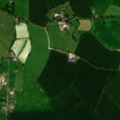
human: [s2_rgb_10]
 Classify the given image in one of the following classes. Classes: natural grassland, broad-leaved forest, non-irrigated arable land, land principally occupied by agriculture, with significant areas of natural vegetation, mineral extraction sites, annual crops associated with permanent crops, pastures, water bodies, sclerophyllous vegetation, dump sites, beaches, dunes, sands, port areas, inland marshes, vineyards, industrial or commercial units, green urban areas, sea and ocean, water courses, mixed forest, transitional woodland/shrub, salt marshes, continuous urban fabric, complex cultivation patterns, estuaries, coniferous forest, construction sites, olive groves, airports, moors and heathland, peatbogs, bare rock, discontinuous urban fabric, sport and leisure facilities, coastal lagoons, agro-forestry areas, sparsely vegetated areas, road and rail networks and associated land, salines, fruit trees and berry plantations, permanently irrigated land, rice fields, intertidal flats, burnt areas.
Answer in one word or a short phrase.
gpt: non-irrigated arable land, pastures